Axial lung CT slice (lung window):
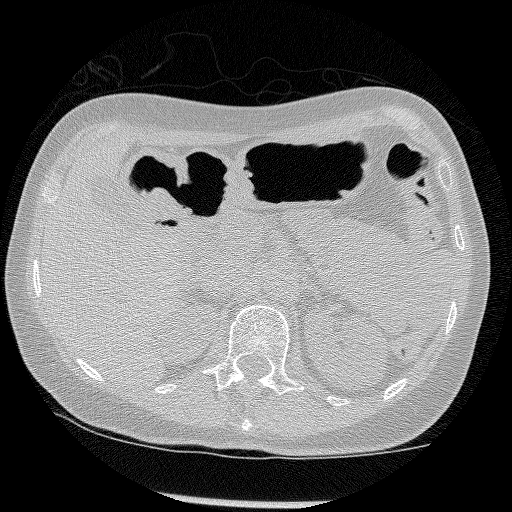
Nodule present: no